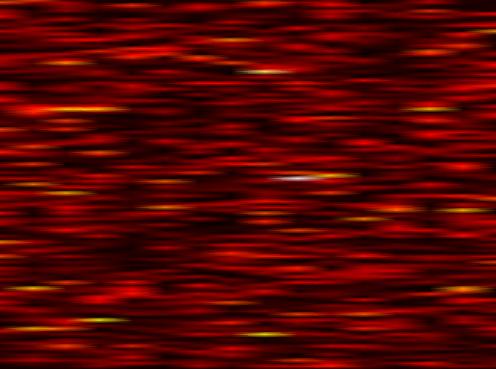
Label: OFDM